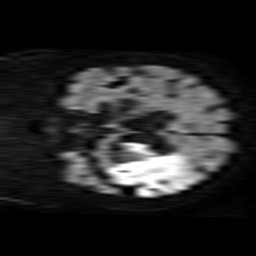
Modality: TRACE
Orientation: coronal
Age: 87
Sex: female
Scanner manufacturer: philips
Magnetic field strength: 1.5 T
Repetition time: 3.689 s
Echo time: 0.09411 s